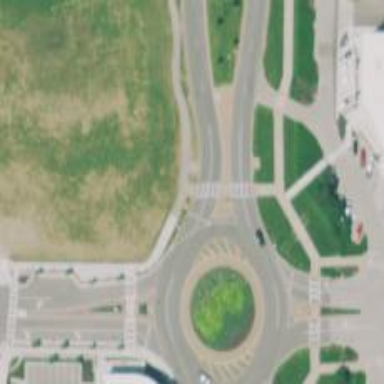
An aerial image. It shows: Secondary road leading to roundabout.